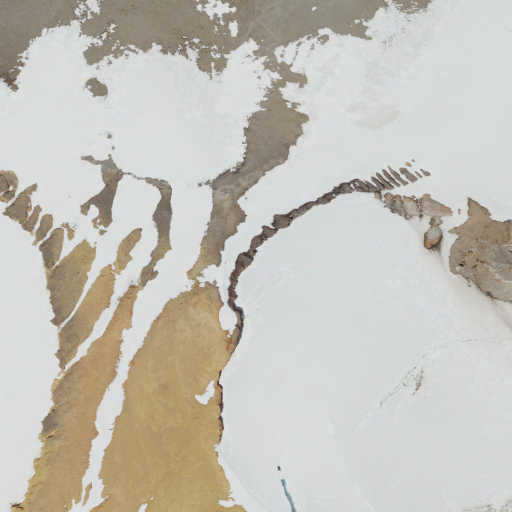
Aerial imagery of ridge(s) in California named Red Banks containing snow and barren land